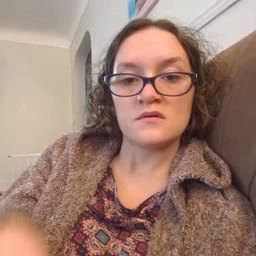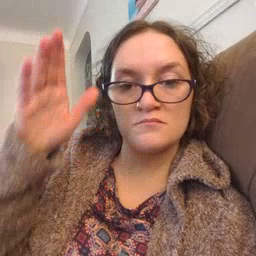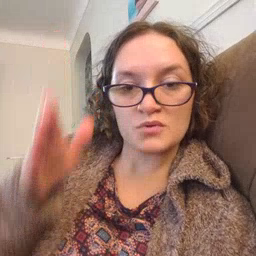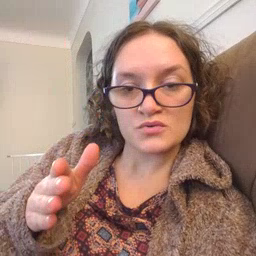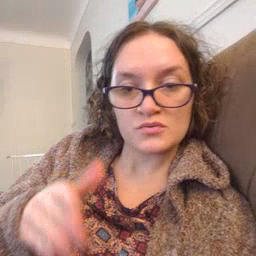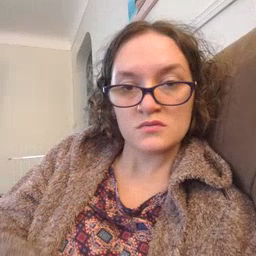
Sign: person